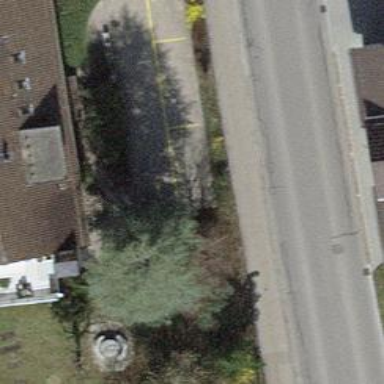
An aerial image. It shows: Hedge barrier.